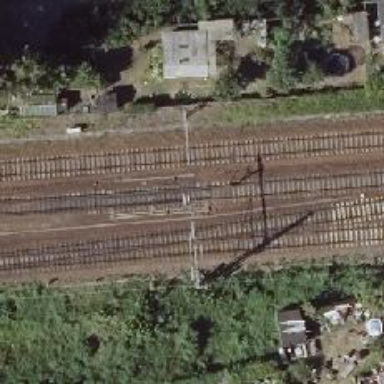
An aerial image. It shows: Railway switch with the turnout pointing to the right.